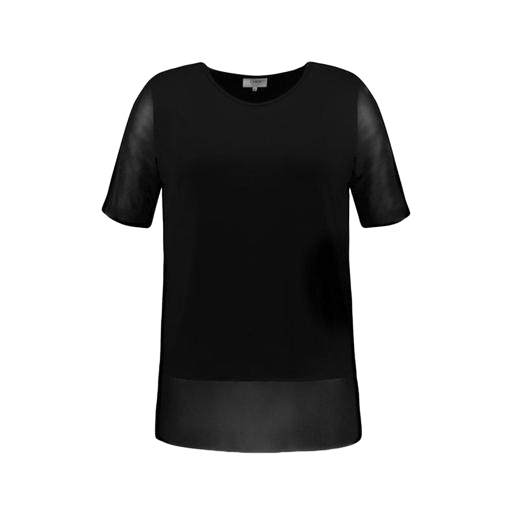
black mesh-paneled t-shirt, black plus size layered mesh blouse, black sheer mesh t-shirt, white background